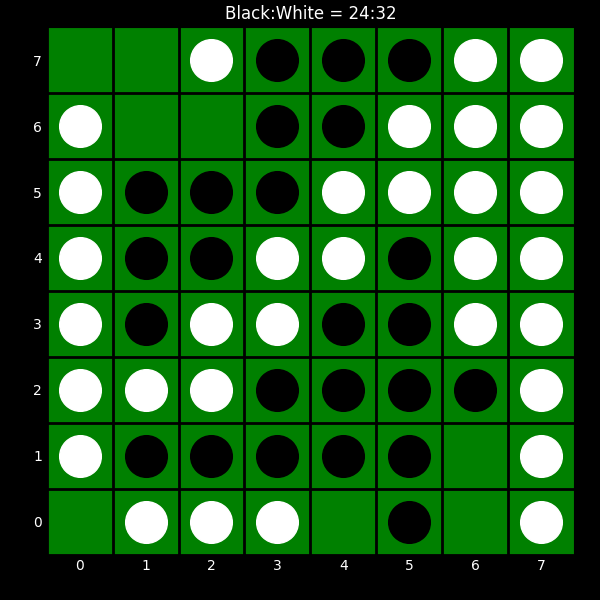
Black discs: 24
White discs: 32